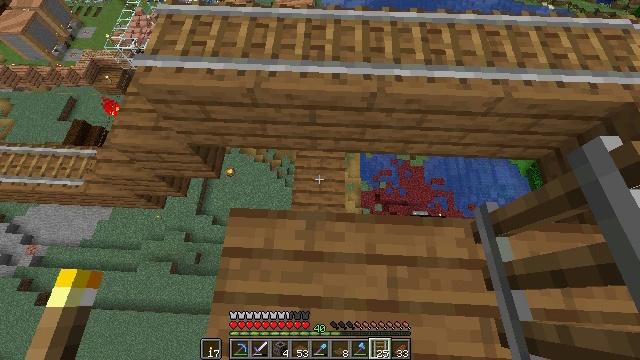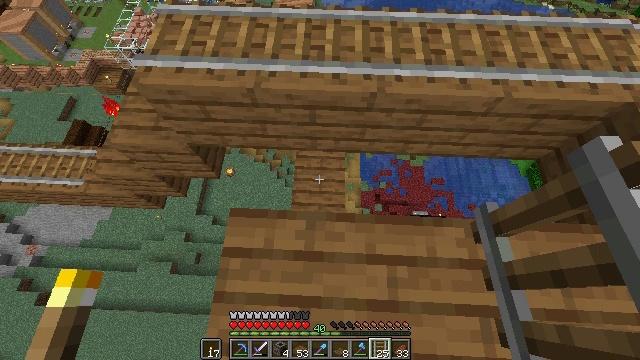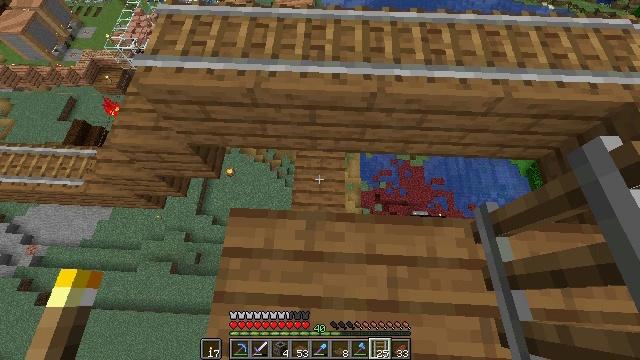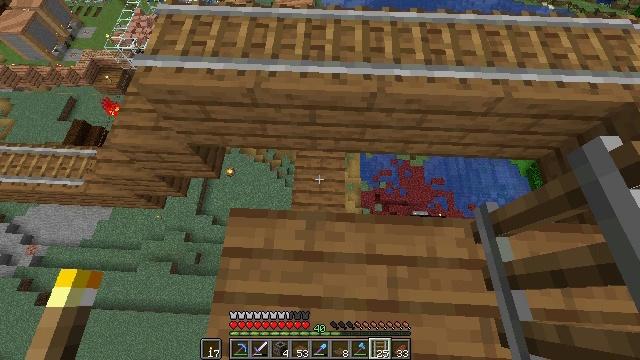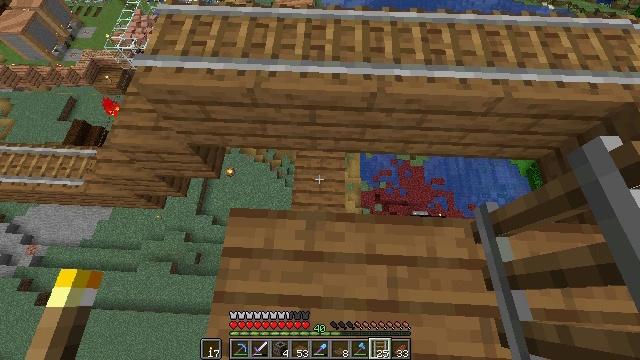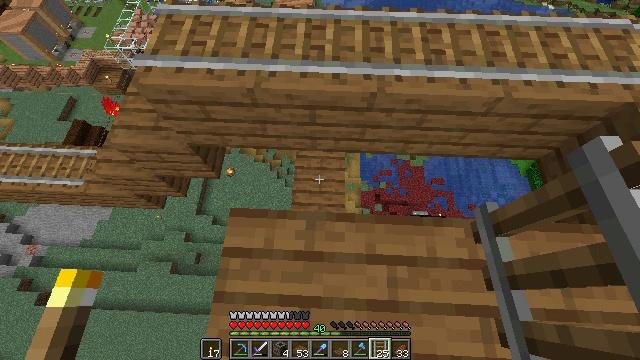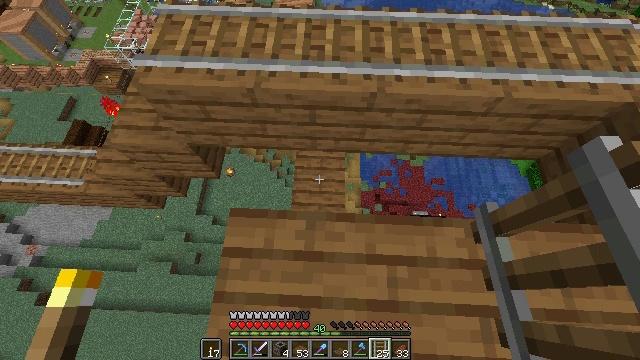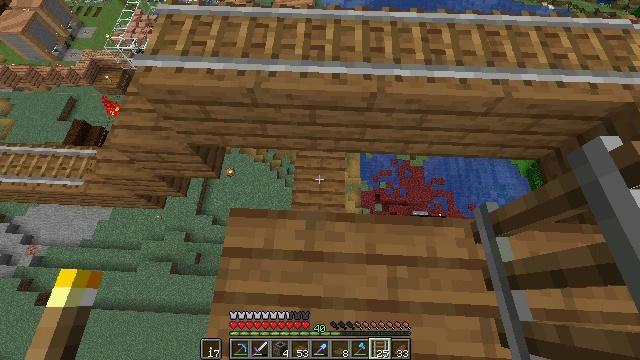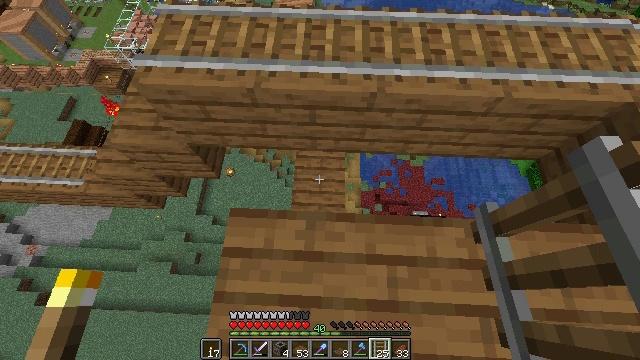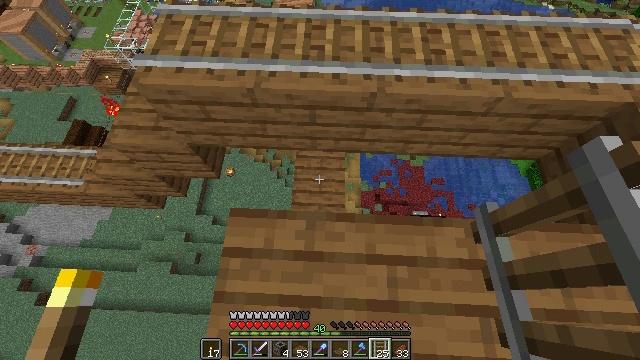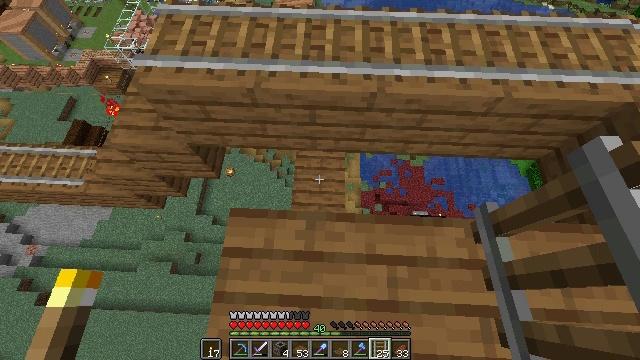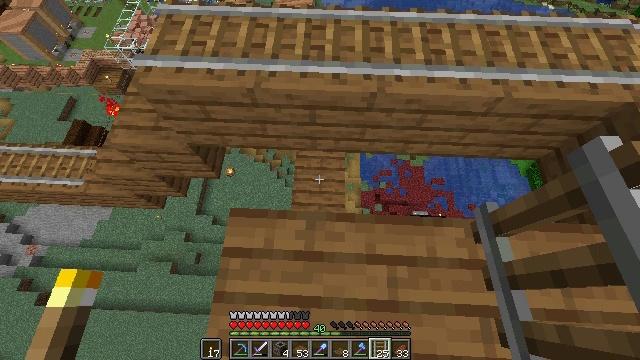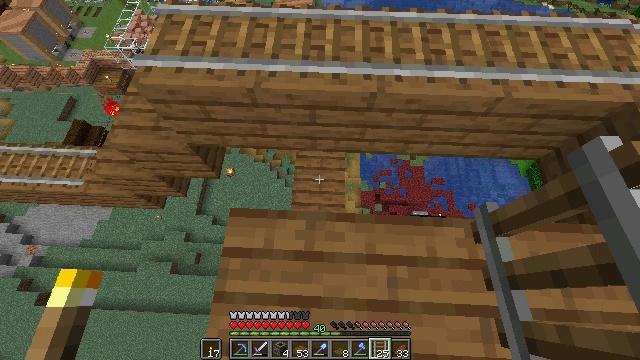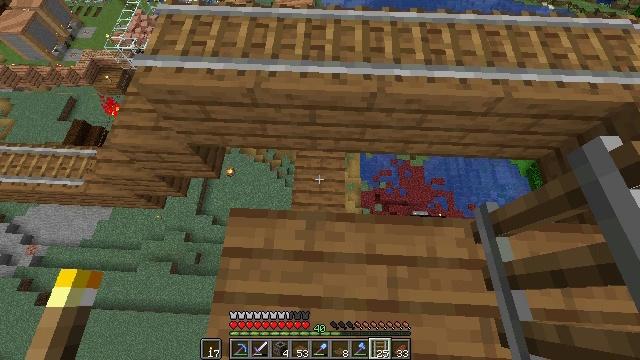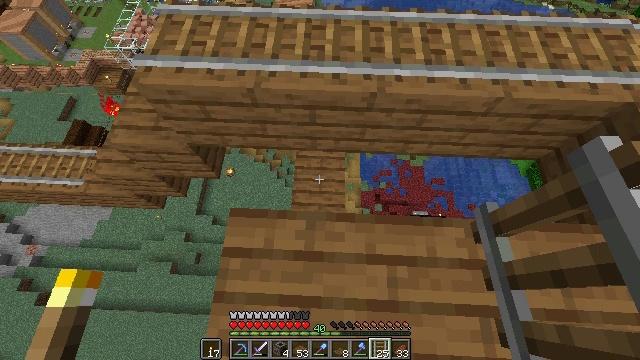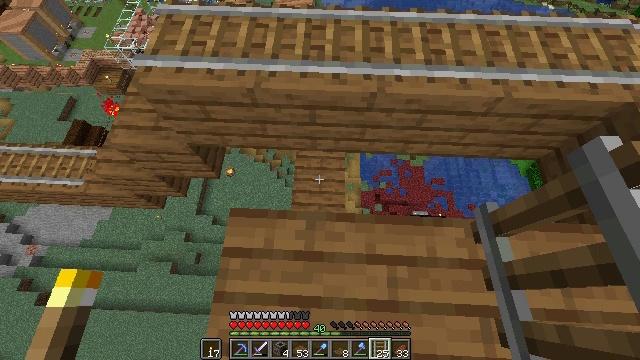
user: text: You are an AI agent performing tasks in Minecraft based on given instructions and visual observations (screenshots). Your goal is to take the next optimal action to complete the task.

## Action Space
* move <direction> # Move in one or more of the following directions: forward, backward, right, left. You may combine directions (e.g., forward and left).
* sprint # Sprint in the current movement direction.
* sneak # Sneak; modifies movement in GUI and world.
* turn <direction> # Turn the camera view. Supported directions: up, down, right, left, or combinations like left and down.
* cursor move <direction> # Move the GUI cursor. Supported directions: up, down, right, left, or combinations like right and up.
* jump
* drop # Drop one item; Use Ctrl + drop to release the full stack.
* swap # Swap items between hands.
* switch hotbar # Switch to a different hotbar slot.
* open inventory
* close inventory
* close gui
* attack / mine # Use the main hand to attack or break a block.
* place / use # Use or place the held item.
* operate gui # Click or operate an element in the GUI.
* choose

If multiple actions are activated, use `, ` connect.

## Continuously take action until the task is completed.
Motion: motion action
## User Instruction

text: Combine ingredients at the crafting table to get rabbit stew.
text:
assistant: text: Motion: no_op
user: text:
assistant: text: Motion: no_op
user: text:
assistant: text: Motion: no_op
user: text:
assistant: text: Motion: no_op
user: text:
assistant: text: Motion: no_op
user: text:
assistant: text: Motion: no_op
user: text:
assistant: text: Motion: no_op
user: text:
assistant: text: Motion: no_op
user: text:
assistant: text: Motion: no_op
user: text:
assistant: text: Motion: no_op
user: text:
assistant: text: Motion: no_op
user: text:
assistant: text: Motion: no_op
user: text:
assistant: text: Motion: no_op
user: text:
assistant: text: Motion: no_op
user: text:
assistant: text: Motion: no_op
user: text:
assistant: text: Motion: no_op
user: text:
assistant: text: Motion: no_op
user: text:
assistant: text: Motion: no_op
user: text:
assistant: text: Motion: no_op
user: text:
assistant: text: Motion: no_op
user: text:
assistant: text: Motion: no_op
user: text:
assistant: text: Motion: no_op
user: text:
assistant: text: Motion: no_op
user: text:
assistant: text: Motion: no_op
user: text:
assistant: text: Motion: no_op
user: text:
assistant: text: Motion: no_op
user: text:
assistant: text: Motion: no_op
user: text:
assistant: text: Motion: no_op
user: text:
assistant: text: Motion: no_op
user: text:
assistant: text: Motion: no_op